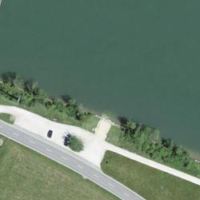
EUNIS habitat code: 15
Species observed at this site:
Cygnus olor